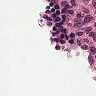
Metastatic tissue present: no